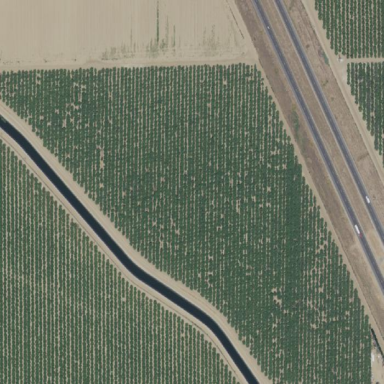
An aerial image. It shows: Almond orchard with rows of almond trees.